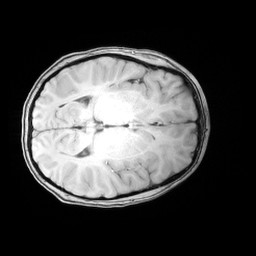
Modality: MP2RAGE
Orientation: axial
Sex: male
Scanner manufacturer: siemens
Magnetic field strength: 3 T
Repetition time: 5 s
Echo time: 0.00355 s